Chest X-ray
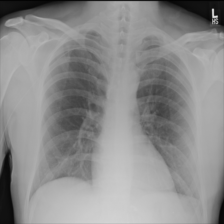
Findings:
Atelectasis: negative
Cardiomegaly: negative
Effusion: negative
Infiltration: negative
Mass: negative
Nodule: negative
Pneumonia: negative
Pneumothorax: negative
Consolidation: negative
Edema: negative
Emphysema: negative
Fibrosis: negative
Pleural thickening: negative
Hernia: negative